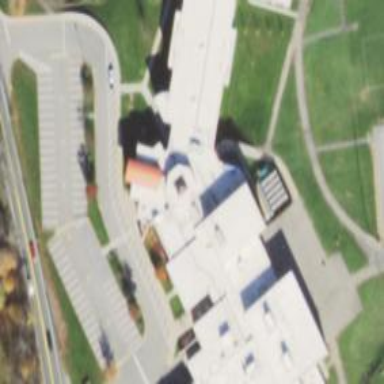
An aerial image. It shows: School.